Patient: sex M, age 64
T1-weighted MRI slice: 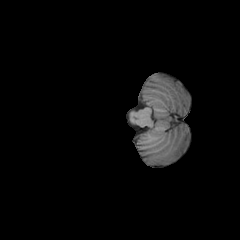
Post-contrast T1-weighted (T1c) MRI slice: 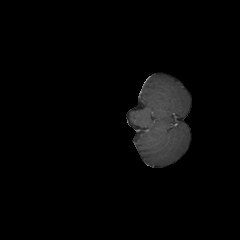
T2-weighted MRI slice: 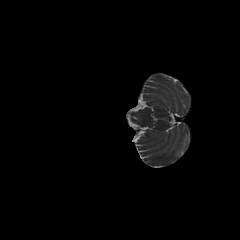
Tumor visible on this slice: no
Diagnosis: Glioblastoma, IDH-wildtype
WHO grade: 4